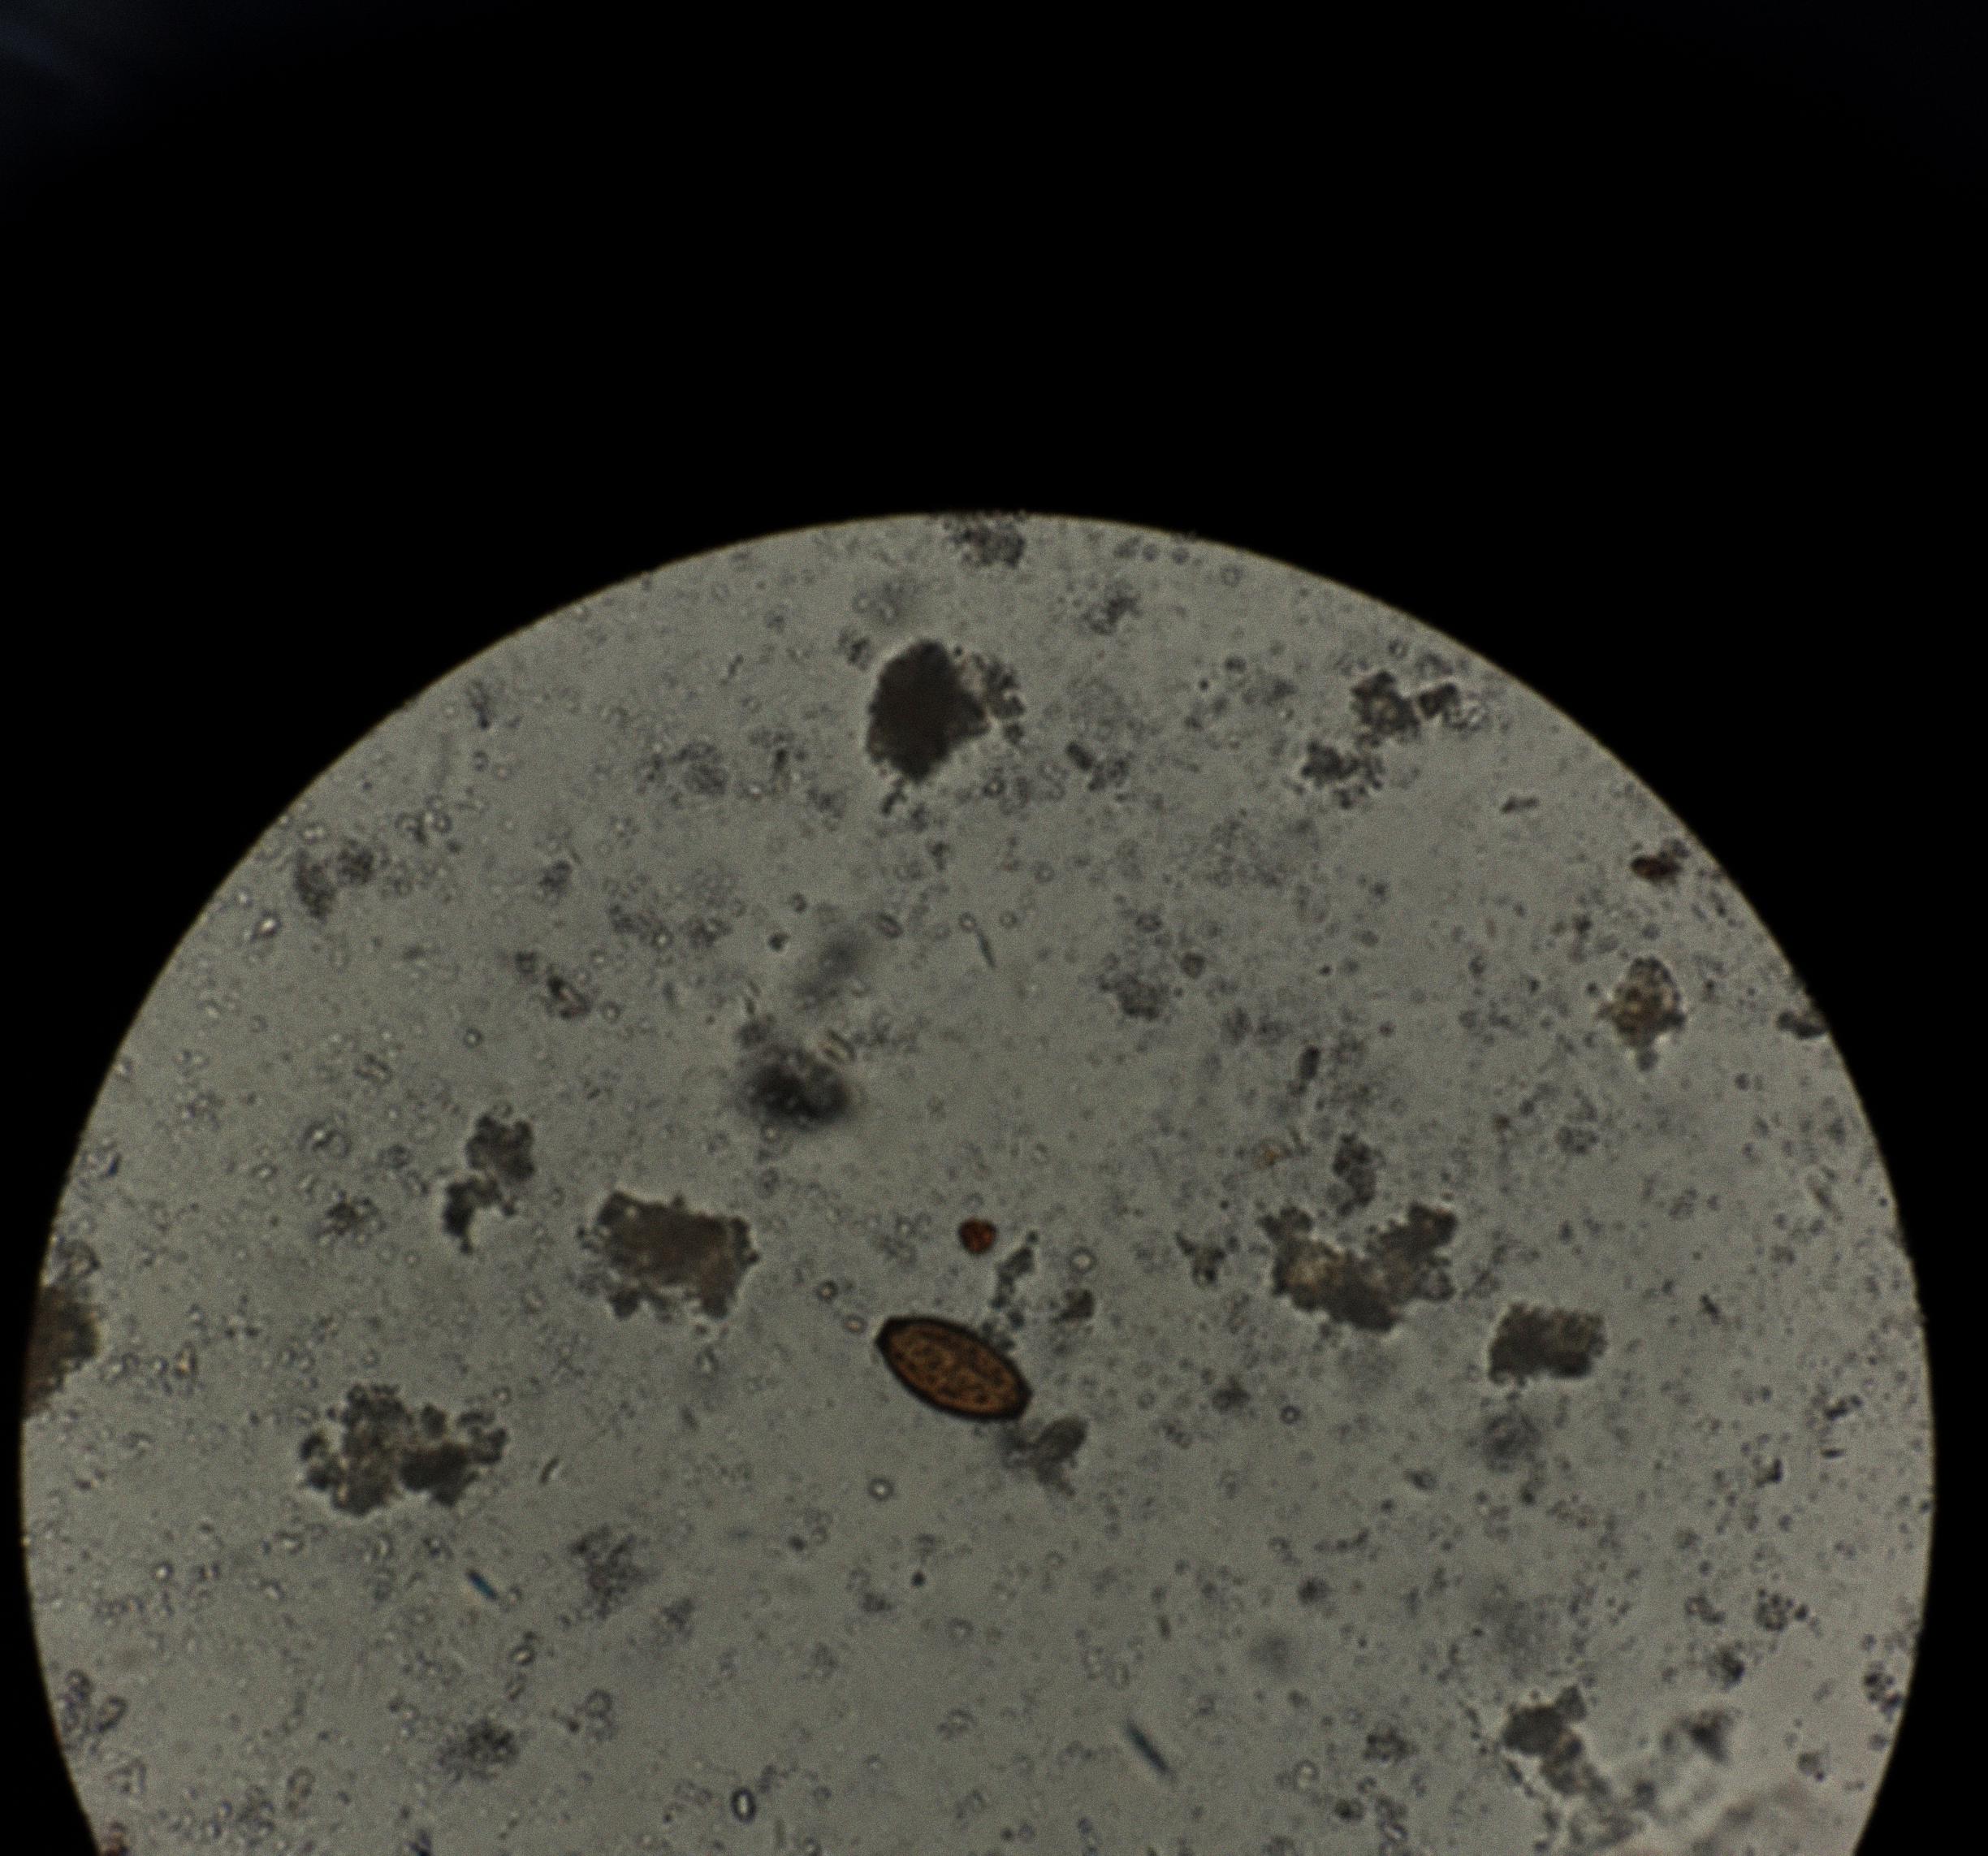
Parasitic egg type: Trichuris trichiura